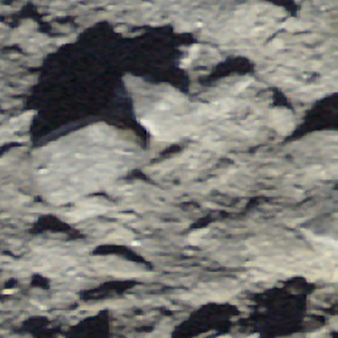
Label: bouldering_area